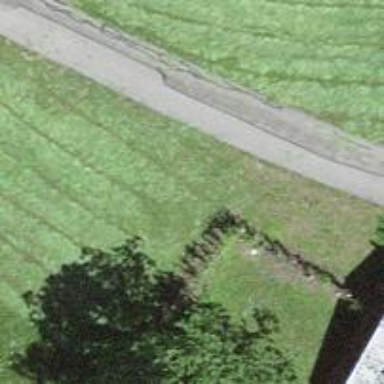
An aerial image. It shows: Hedge acting as barrier.